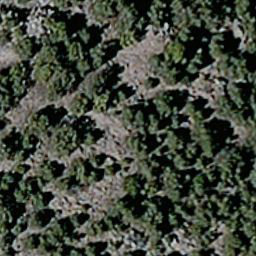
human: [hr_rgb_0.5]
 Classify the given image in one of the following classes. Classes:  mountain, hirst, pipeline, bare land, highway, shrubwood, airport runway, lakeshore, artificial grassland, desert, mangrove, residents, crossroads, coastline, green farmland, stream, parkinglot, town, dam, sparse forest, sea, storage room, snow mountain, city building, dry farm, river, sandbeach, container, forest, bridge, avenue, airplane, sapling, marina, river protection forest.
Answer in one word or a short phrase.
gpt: sparse forest